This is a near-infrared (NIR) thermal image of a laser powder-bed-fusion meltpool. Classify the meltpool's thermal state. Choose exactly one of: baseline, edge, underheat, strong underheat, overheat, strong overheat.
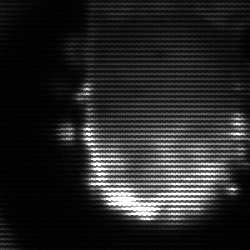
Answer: baseline